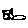
Label: cat